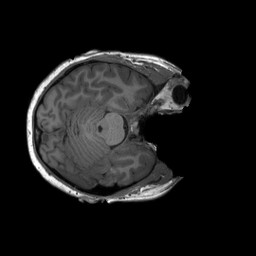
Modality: T1w
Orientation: axial
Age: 25
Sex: female
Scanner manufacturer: siemens
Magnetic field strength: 3 T
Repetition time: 2.3 s
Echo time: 0.00232 s